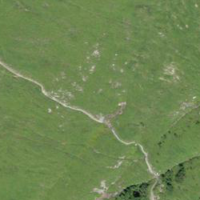
EUNIS habitat code: 23
Species observed at this site:
Arctium tomentosum
Erebia melampus